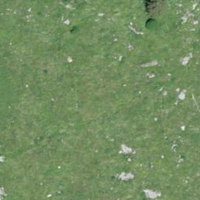
EUNIS habitat code: 23
Species observed at this site:
Vincetoxicum hirundinaria